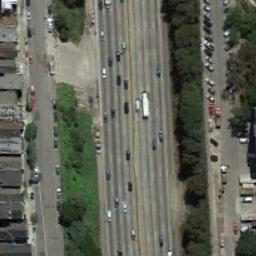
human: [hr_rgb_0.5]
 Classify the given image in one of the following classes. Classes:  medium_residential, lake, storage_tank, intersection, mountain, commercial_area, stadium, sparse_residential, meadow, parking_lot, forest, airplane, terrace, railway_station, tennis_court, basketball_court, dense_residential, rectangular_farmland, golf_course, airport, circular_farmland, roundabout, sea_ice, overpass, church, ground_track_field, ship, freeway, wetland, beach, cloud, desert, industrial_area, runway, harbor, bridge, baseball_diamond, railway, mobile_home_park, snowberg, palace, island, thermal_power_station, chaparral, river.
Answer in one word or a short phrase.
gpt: freeway